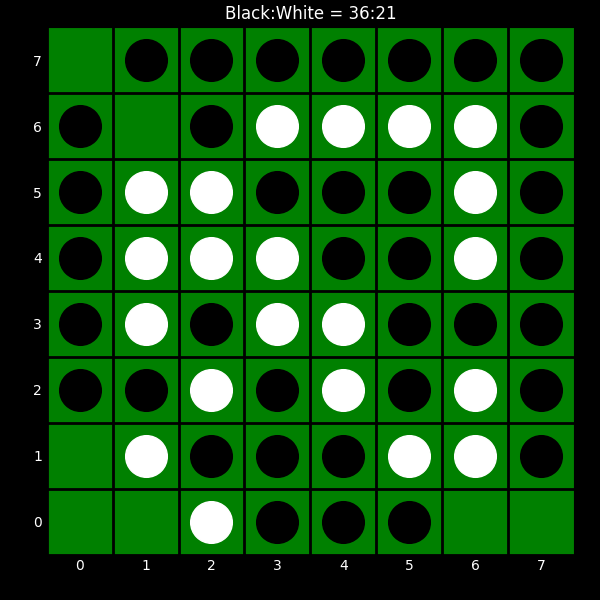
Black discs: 36
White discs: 21